Interaction volume radius: 5 \u00c5
Interaction volume height: 10 \u00c5
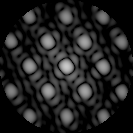
Disorder parameter: 0.06425